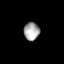
Tissue: skin
Cell type: Epithelial cells
Senescence score: 0.2822
Nuclear area (px): 273
Mean DAPI intensity: 166.919